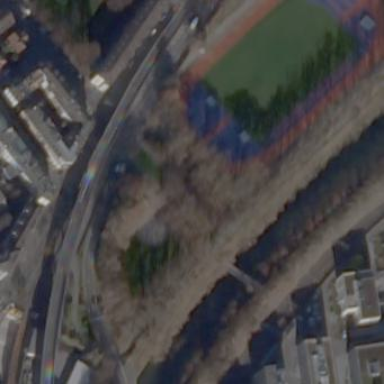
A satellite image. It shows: Tartan footway.